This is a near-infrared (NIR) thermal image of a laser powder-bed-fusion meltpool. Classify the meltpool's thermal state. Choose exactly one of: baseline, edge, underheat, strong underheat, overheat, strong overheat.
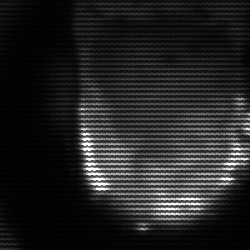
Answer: baseline